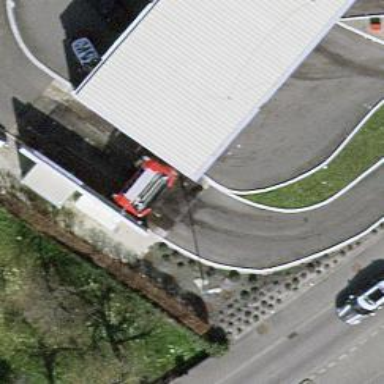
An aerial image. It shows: Car wash facility.